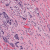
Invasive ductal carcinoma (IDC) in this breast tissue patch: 1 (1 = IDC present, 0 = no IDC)